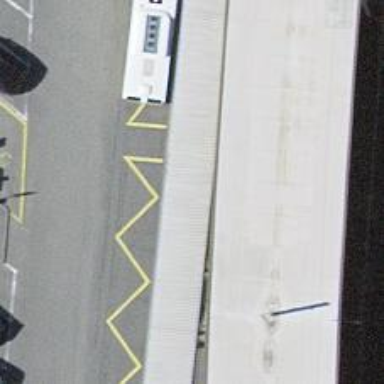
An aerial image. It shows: Bus stop with sheltered platform for public transport.